九年级 · 度量几何学
如图, 取两根等宽的纸条折叠穿插, 拉紧, 可得边长为 2 的正六边形. 则原来的纸带宽为

( )

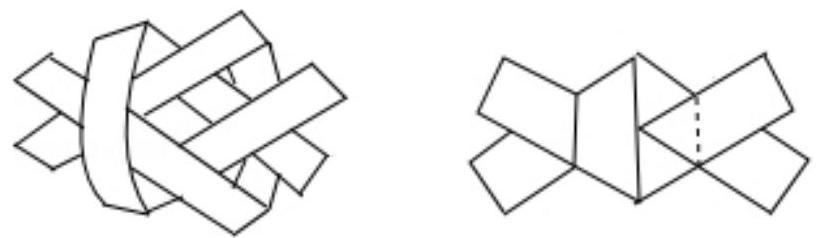
A. 1
B. $\sqrt{2}$
C. $\sqrt{3}$
D. 2

答案: C
解析: 解: 边长为 2 的正六边形由 6 个边长为 2 的等边三角形组成, 其中等边三角形的高为原来的纸
带宽度, 六边形的边和纸带的宽构成含 $60^{\circ}$ 角的直角三角形,

所以原来的纸带宽度 $=\sqrt{2^{2}-1^{2}}=\sqrt{3}$.

故选: $C$.

根据正六边的性质, 正六边形由 6 个边长为 2 的等边三角形组成, 其中等边三角形的高为原来的纸带宽度, 然后求出等边三角形的高即可.

本题考查正六边形的性质和等边三角形的性质.